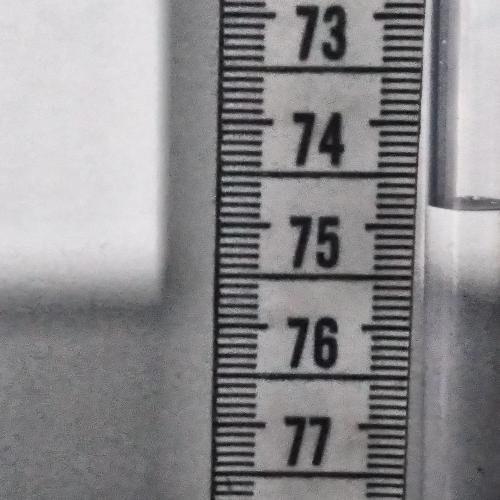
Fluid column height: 74.8 cm